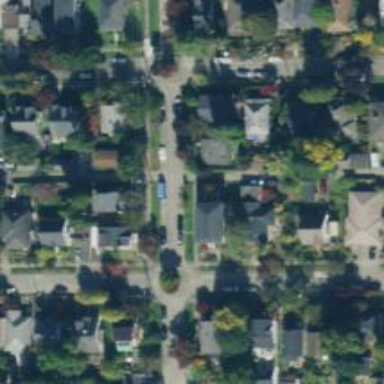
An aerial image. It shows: Residential road with separate sidewalk.